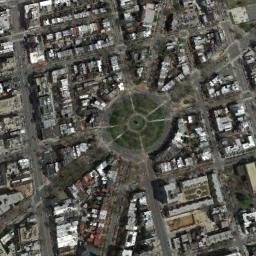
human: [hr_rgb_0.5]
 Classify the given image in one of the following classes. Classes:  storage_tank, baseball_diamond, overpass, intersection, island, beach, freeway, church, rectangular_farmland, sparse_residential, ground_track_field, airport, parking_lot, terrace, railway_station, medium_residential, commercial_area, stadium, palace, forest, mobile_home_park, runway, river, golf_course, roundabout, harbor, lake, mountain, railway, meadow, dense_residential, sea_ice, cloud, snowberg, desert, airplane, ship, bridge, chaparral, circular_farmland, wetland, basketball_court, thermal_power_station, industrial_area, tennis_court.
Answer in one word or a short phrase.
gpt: roundabout